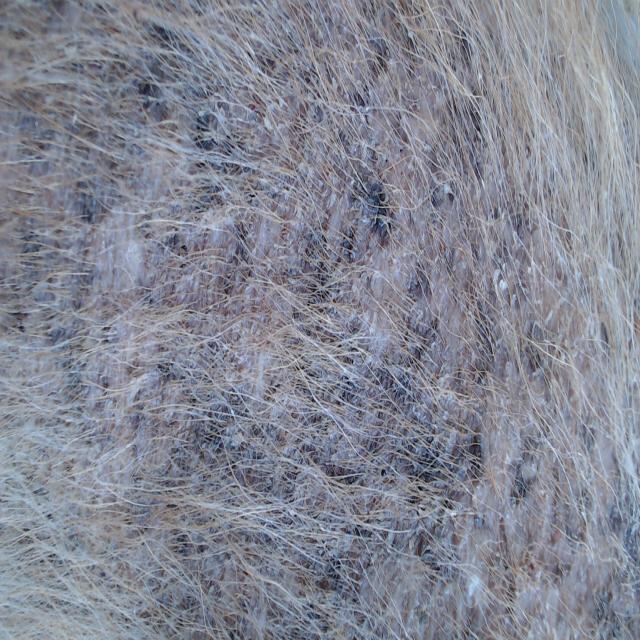
Canine demodicosis (Demodex mange) — caused by Demodex canis mites. Presents with alopecia, follicular papules, pustules, and comedones. Often localized on face and forelimbs.